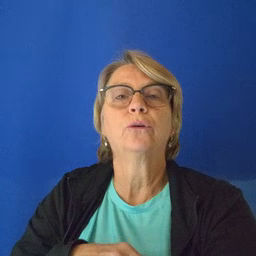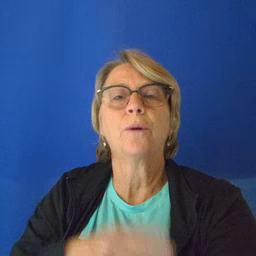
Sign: dryer